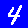
Digit: 4